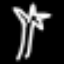
Label: palm tree